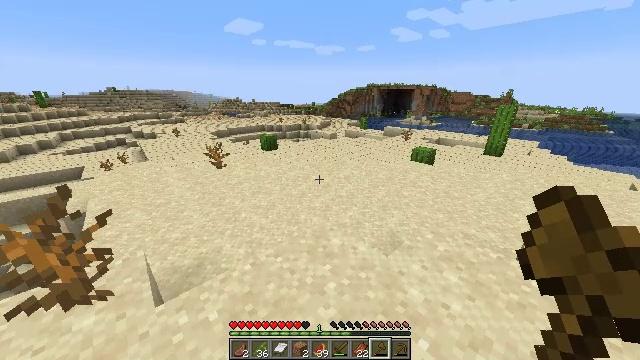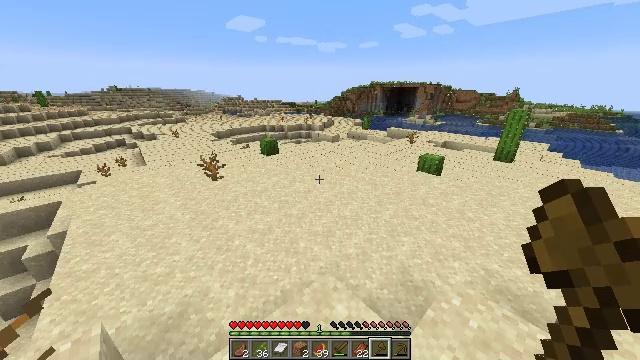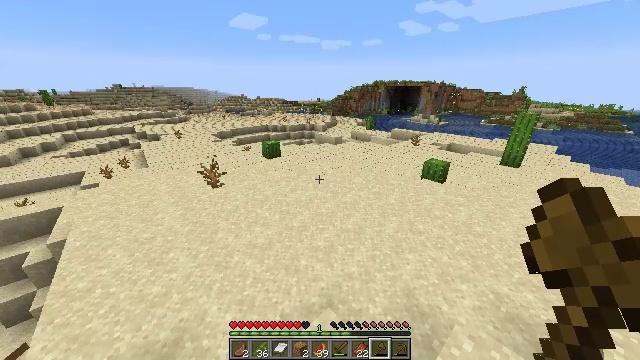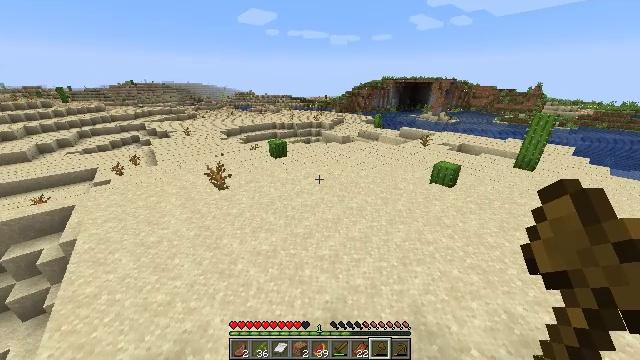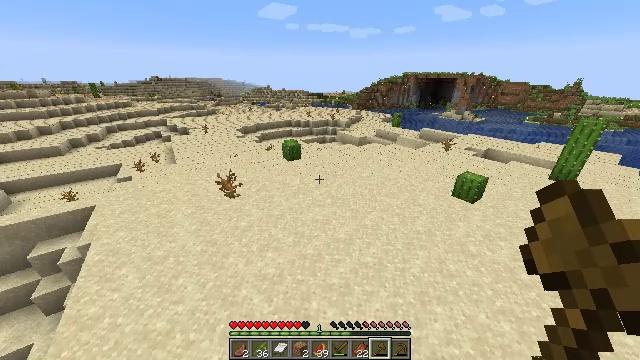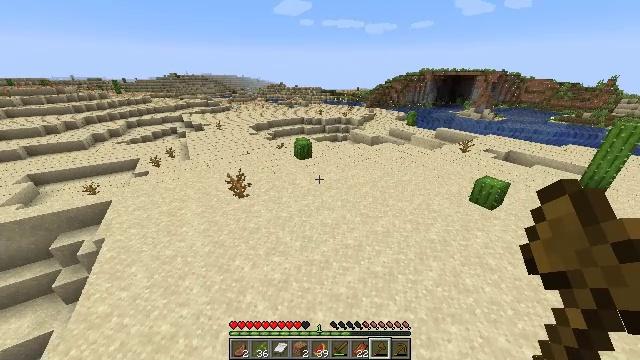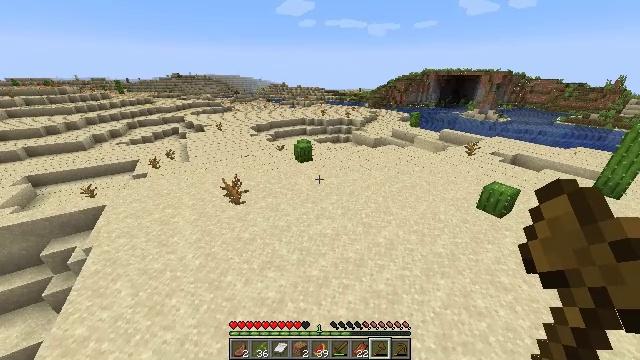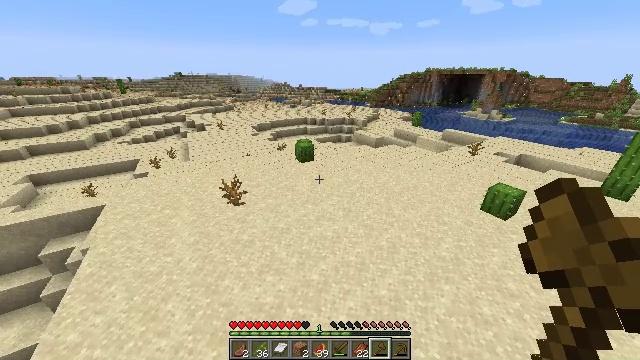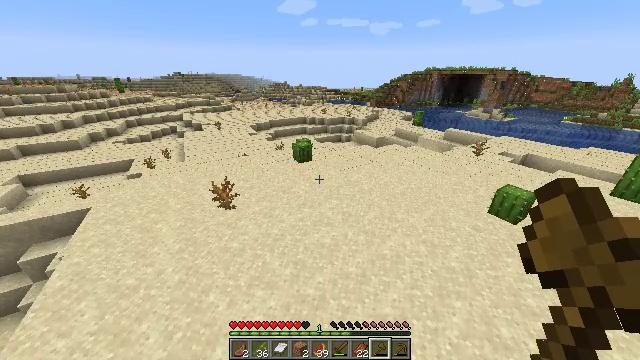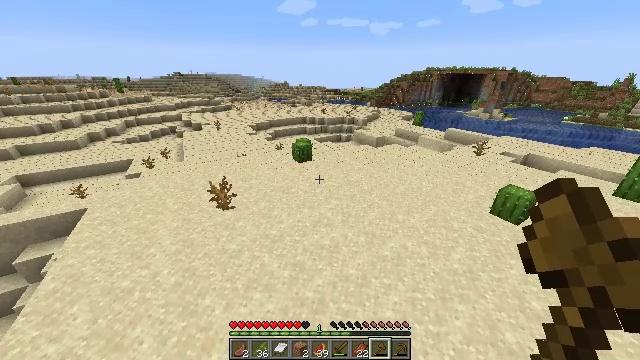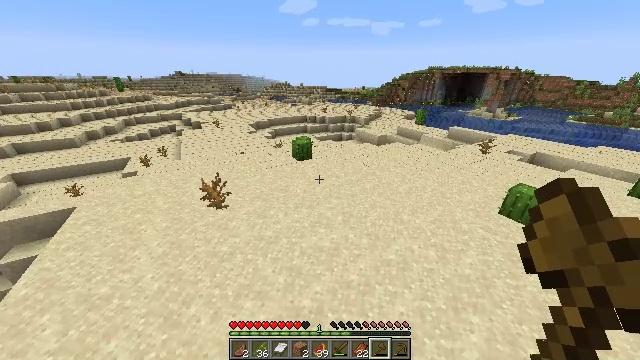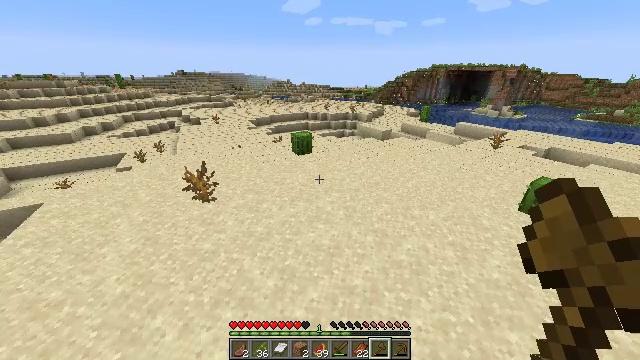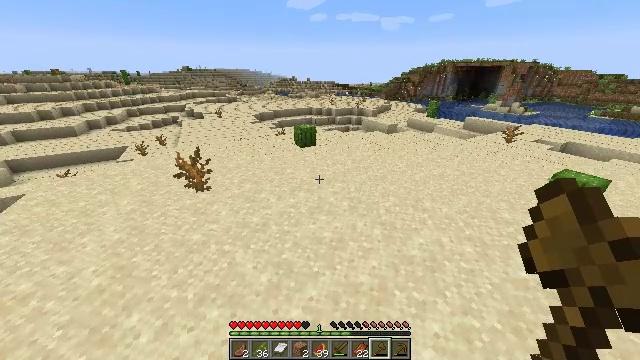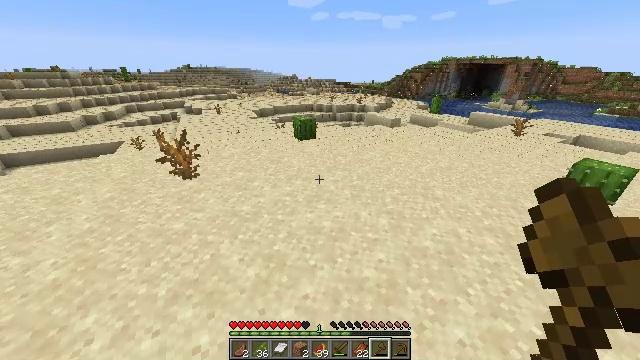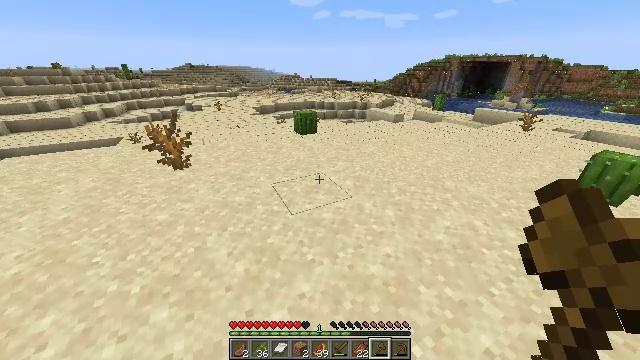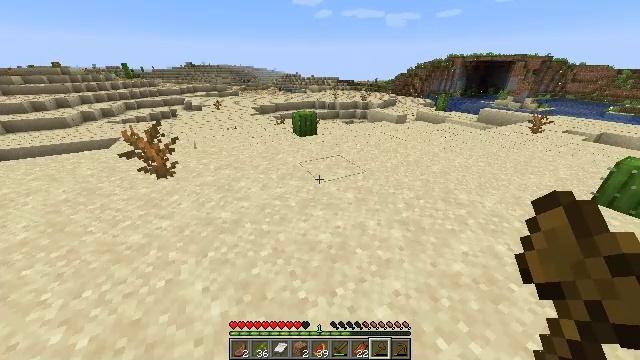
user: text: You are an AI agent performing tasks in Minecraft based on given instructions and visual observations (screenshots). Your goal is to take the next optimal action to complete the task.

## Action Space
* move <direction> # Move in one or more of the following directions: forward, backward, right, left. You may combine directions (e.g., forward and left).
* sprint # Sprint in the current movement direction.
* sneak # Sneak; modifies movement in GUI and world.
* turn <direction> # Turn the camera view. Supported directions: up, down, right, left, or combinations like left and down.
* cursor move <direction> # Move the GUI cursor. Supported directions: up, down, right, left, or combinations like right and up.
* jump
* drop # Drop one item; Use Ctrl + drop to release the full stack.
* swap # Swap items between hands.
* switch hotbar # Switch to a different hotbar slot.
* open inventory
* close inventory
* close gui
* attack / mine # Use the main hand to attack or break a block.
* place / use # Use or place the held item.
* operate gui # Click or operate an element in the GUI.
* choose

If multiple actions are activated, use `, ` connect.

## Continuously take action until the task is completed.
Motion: motion action
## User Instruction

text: Collect the cactus block.
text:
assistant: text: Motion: move forward, sprint, jump
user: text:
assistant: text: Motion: move forward, sprint, jump
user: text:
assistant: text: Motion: move forward, turn left, jump
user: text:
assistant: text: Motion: move forward, turn left and down, jump
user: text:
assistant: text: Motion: move forward, turn left, jump
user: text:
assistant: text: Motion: move forward, jump
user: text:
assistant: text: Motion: move forward, jump
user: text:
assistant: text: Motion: move forward, jump
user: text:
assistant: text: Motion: move forward, jump
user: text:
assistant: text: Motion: move forward, sprint, jump
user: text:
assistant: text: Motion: move forward, sprint, jump
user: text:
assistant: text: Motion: move forward, sprint, turn left, jump
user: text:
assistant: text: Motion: move forward, sprint, jump
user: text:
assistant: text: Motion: move forward, jump
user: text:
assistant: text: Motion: move forward, jump
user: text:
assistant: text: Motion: move forward, jump
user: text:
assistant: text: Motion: move forward, jump
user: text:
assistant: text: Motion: move forward, jump
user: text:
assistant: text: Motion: move forward, jump
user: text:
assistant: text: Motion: move forward, turn left, jump
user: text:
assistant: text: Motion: move forward, sprint, turn left, jump
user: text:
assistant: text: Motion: move forward, sprint, jump
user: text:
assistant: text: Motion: move forward, sprint, turn left, jump
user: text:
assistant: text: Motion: move forward, sprint, turn left, jump
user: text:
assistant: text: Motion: move forward, jump
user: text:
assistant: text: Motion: move forward, jump
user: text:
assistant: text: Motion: move forward, jump
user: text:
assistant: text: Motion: move forward, jump
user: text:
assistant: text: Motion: move forward, jump
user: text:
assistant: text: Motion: move forward, jump